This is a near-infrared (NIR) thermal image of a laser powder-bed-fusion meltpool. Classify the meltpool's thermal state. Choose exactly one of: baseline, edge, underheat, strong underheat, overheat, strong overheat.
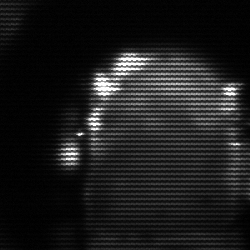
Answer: baseline